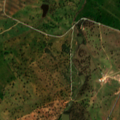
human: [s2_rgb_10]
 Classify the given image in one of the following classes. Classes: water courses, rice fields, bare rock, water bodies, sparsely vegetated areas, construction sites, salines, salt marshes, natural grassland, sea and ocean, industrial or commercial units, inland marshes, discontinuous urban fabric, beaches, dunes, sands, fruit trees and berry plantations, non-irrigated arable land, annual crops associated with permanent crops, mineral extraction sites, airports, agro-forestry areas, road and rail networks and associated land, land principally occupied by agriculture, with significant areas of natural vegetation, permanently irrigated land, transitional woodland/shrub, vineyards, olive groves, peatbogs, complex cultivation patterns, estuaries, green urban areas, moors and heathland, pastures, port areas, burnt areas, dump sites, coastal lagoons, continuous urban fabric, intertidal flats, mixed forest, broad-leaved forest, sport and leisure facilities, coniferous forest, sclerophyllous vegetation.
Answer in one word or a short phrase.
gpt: pastures, agro-forestry areas, transitional woodland/shrub